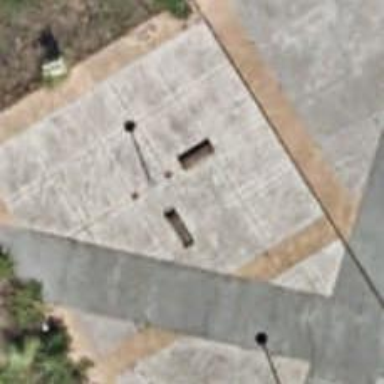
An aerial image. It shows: Bench.